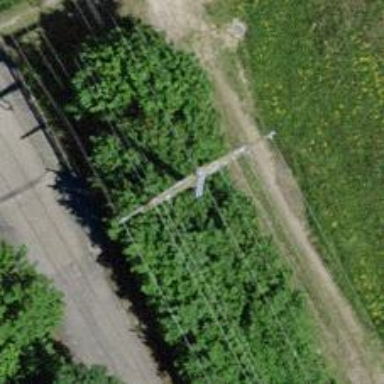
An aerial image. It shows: Power pole.